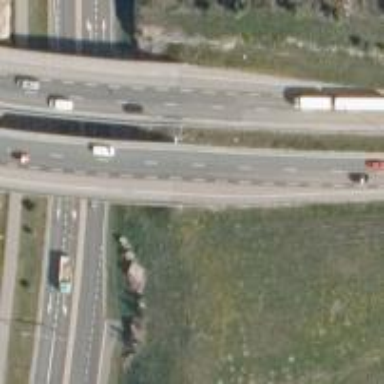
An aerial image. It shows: Bridge with asphalt surface carrying trunk highway.